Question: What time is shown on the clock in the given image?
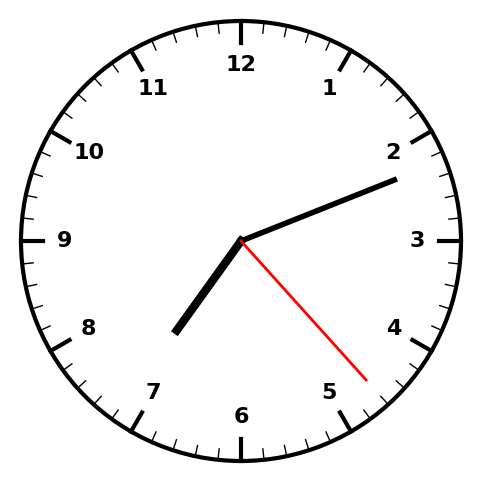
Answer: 07:11:23